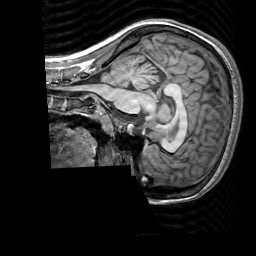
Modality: T1w
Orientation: sagittal
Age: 25
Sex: female
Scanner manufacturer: siemens
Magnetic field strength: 3 T
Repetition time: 2.3 s
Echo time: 0.00303 s